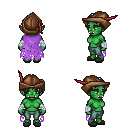
a pixel art fantasy rpg character, female body template, orc, green skin, maroon tattered cape, teal pants, gray parted hairstyle, leather cap, white cloth bandages, gray slippers, four views (front, back, left, right), 2x2 character sprite sheet, small pixel art, hard edges, no anti-aliasing